Field crop: tomato
Growth stage: 1
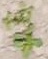
Species: portulaca